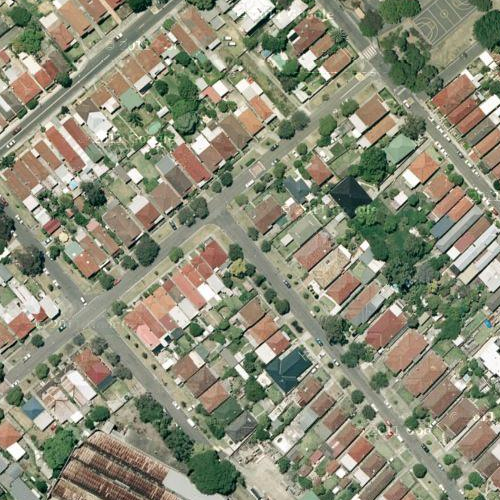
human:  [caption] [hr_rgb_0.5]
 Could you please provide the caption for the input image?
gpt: Many houses arranged neatly and divided by some roads .

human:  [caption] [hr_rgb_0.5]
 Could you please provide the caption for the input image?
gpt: A residential area with houses arranged neatly and some roads go through this area .

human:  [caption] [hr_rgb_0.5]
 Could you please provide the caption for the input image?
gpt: This is a residential area with houses arranged neatly while many plants on the roadside .

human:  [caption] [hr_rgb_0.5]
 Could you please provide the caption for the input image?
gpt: There are lots of houses densely arranged in the residential area .

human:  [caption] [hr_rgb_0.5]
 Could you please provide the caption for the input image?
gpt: A residential area with many houses arranged neatly and divided by some roads .